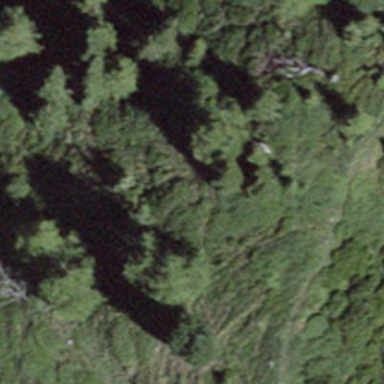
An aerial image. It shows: Forest area.